Question: In my table I have two columns:
- 'leasecontract.[Contract Activation Date]'- 'leasecontract.[Contract Ending Date]'
With those two columns, I'd like to generate a table for example like this:

So the query for the first row could be (new contracts):
'''
SELECT
COUNT(leasecontract.Id) AS total,
YEAR(leasecontract.[Contract Activation Date]) AS jaar
FROM
leasecontract
GROUP BY
YEAR(leasecontract.[Contract Activation Date])
'''
But is there a way to do the same with the middle row? To show the active contracts grouped by year in 1 query. Thanks!
SQL version is 2008
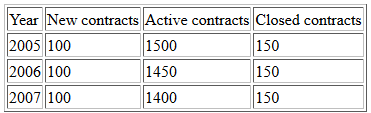
Answer: Never did a recursive CTE before. But this was a good place to learn. So, the one below should work. In case there's a contract with no end date, it will show as "active" on all listed years following its start date. That's assuming your SQL Server version is 2008 or above, I think.
The recursion may not be necessary, but in theory just getting DISTINCT years from start and end dates, it would be possible for there to be leap years where no new contracts were opened, or old ones closed, while they would still be active. This way, even leap years will be included, plus min/max will likely surpass DISTINCT / GROUP BY dates where performance is concerned.
'''
;WITH DateLimits AS
-- Fetching absolute MIN and MAX date
(SELECT MinDate, CASE WHEN MaxDate < MaxDateCheck THEN MaxDateCheck ELSE MaxDate END AS MaxDate
FROM
(SELECT MIN([Contract Activation Date]) MinDate
, MAX([Contract Ending Date]) MaxDate
, MAX([Contract Activation Date]) MaxDateCheck
FROM LEASECONTRACT) SRC)
-- Creating all years between MIN start and MAX endtime
, CTESeq AS
(SELECT YEAR(MinDate) [Year]
FROM DateLimits
UNION ALL
SELECT [Year]+1
FROM CTESeq
JOIN DateLimits ON 1=1
WHERE [Year] < YEAR(MaxDate))
-- Forming the results based on CTESeq above
SELECT *
FROM CTESeq CTE
OUTER APPLY (SELECT COUNT(*) [New Contracts] FROM LEASECONTRACT WHERE YEAR([Contract Activation Date]) = CTE.Year) OAStarts
OUTER APPLY (SELECT COUNT(*) [Active Contracts] FROM LEASECONTRACT
WHERE CTE.Year BETWEEN YEAR([Contract Activation Date]) AND ISNULL(YEAR([Contract Ending Date]),CTE.Year)) OAActive
OUTER APPLY (SELECT COUNT(*) [Closed Contracts] FROM LEASECONTRACT WHERE YEAR([Contract Ending Date]) = CTE.Year) OAEnds
ORDER BY [Year] ASC
OPTION (MAXRECURSION 100);
'''
: Added a check in case MAX endtime is actually smaller than MAX starttime.
: Holy, NePh's multiple CTE queries example was superb. Didn't know you can do that. I changed my response to a single query by his example, replacing the previous variables with an additional CTE select instead.